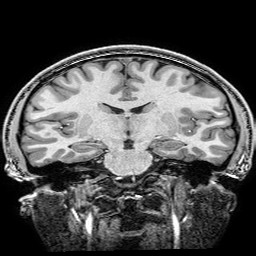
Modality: T1w
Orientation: sagittal
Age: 18
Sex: male
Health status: healthy